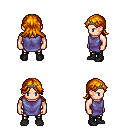
a pixel art fantasy rpg character, male body template, human, light skin, chain tabard jacket, gold greaves, dark blonde loose hair, iron tiara, black shoes, four views (front, back, left, right), 2x2 character sprite sheet, small pixel art, hard edges, no anti-aliasing